Question: ## [Question]
Suppose we feed <URL> with the following script:
'''
var foo = 1;
var bar = 2;
foo + bar
'''
by <URL> returned which can be translated back into 'int' equal to 3.
On the other hand, if we feed <URL> with the script:
'''
var foo = 1;
var bar = 2;
'''
Then how can we access the values of 'foo' and 'bar' created by the script on heap?
## [Example]

Take MATLAB (Python IDLE is the same) as an example. I can read the script file and the variables created by script will still be available to command prompt.
I am thinking about doing the same thing in Qt:
1. Read the script file to QString
2. Call QScriptEngine::evaluate() to evaluate the QString
But I can't figure out how to get those 'var' created by the script.
P.S. The script could be very complicated and not just contend variables only, I just try to make the question simpler.
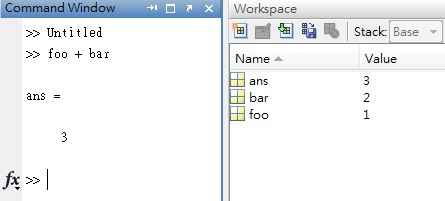
Answer: If variables are global then they're accessible in the <URL>. From documentation:
> ...Non-local variables in script code will be created as properties of the Global Object, as well as local variables in global code.
In short you have to obtain global object and then <URL>:
'''
QScriptValueIterator it(engine.globalObject());
while (it.hasNext()) {
it.next();
qDebug() << it.name() << ": " << it.value().toString();
}
'''